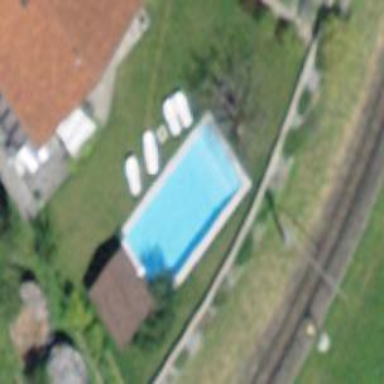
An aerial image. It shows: Swimming pool located in leisure land.